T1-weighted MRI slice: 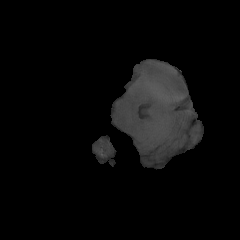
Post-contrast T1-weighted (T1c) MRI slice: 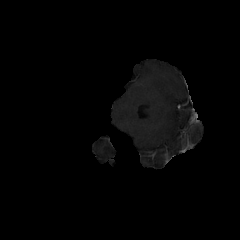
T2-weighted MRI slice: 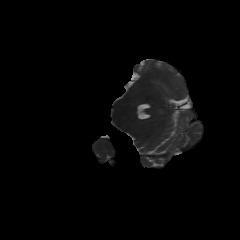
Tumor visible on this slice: no